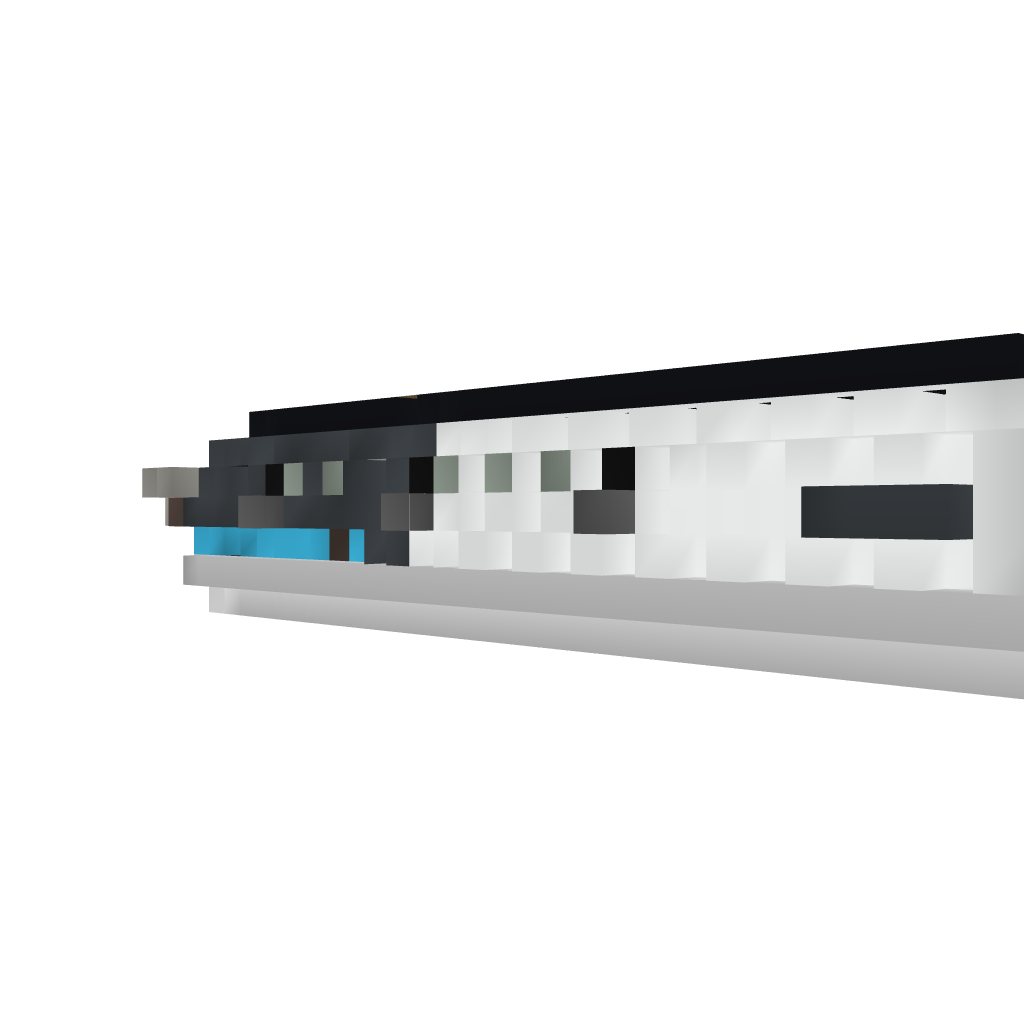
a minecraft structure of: Submersible Torpedo Airship Minnow